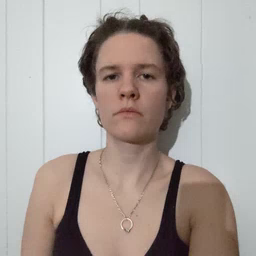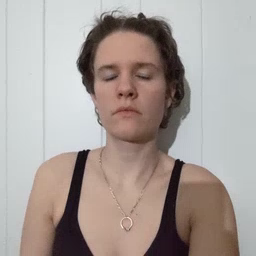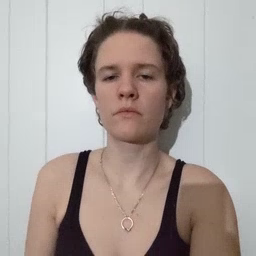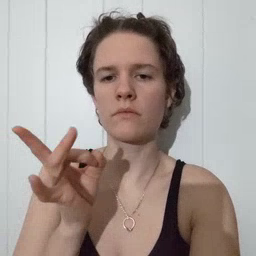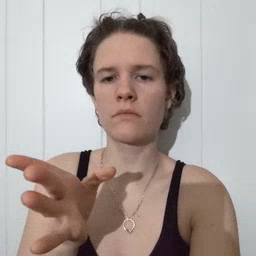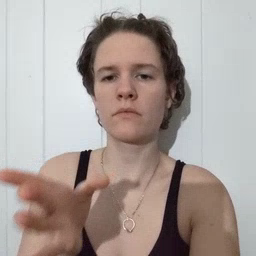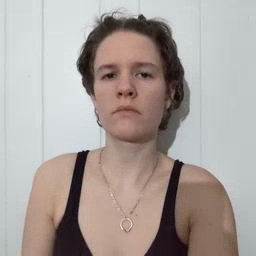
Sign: hate